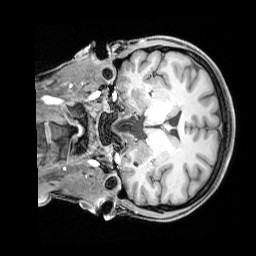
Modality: T1w
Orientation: coronal
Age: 29
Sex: female
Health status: healthy
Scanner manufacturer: siemens
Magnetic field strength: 3 T
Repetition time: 1.65 s
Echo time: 0.00182 s